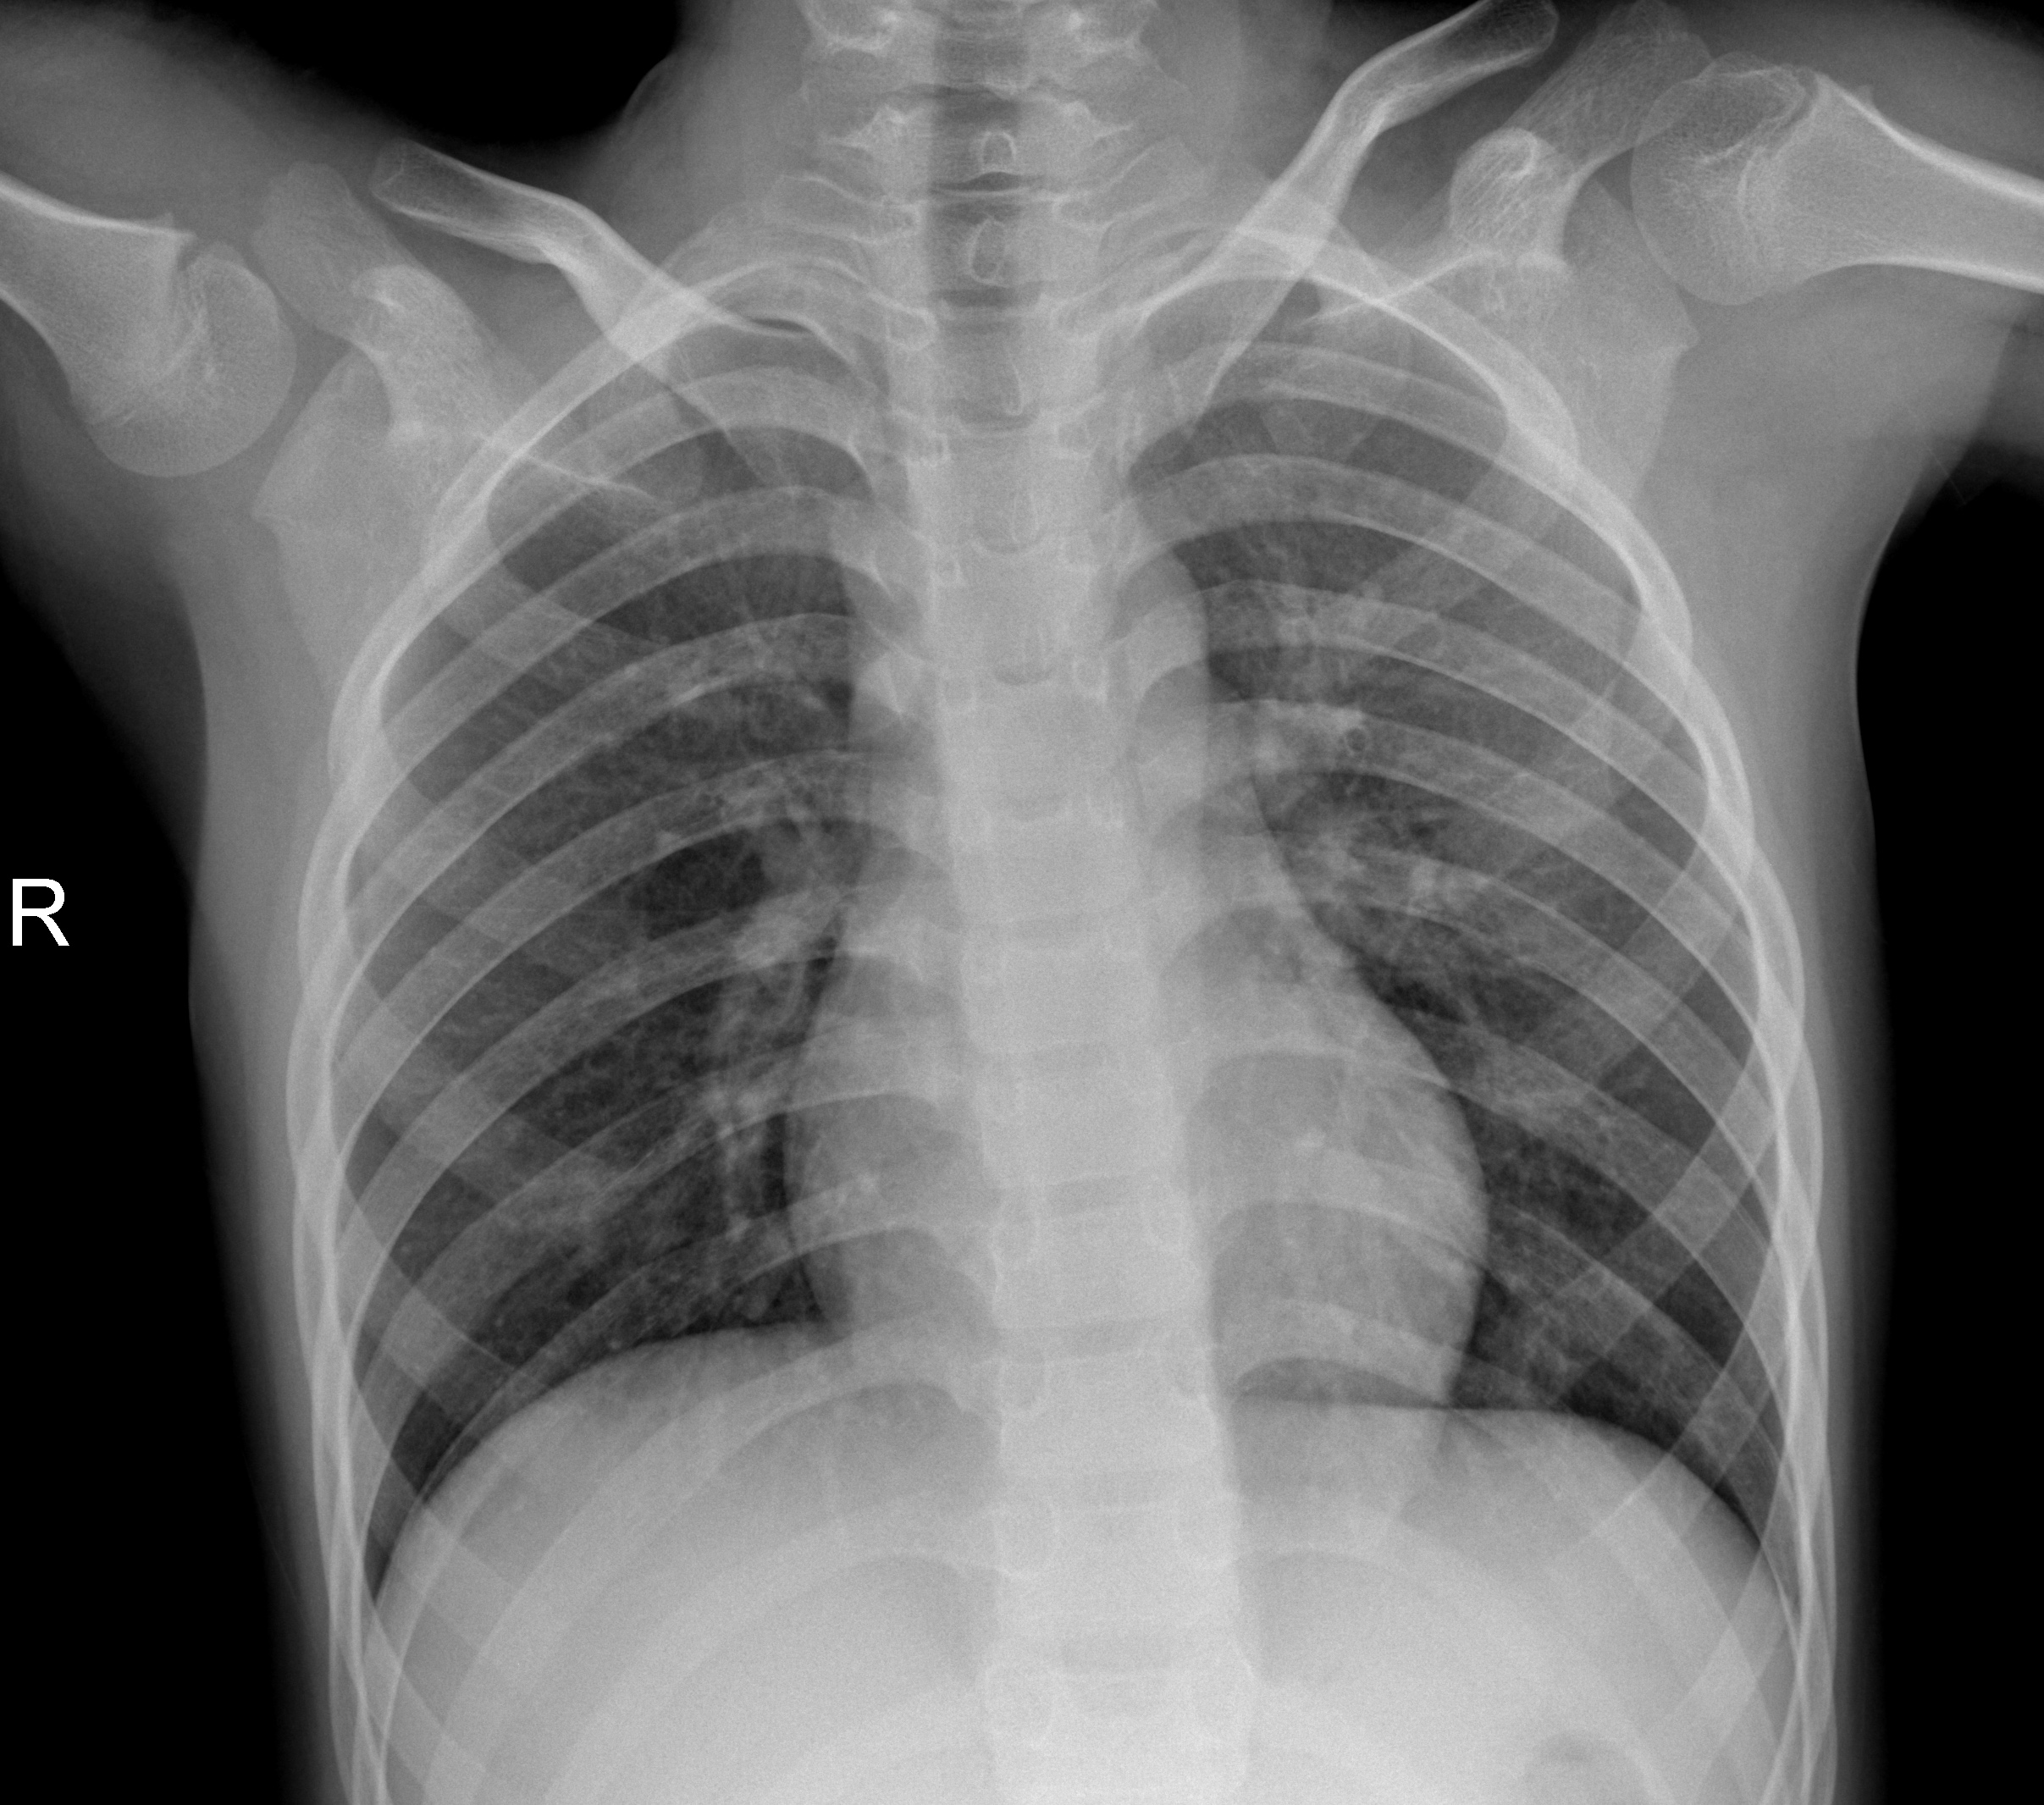
Diagnosis: NORMAL